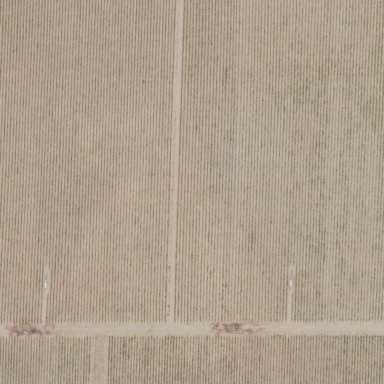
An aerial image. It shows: Vineyard with grape crops.